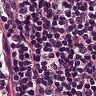
Metastatic tissue present: no